Question: Thumb image does not move to the edge even when it's value is max or min.
Does anyone know how to make it move all the way to the edge of the slider?

'''
@interface ViewController ()
@property (weak, nonatomic) IBOutlet UISlider *slider;
@end
@implementation ViewController
- (void)viewDidAppear:(BOOL)animated
{
[super viewDidAppear:animated];
UIImage* sliderBarMinImage = [[UIImage imageNamed:@"slider_bar_3_min"] stretchableImageWithLeftCapWidth:8.0 topCapHeight:0.0];
UIImage* sliderBarImage = [[UIImage imageNamed:@"slider_bar_3_max"] stretchableImageWithLeftCapWidth:8.0 topCapHeight:0.0];
UIImage* sliderThumbImage= [[UIImage imageNamed:@"slider_thumb_3"] stretchableImageWithLeftCapWidth:8.0 topCapHeight:0.0];
[self.slider setMinimumTrackImage:sliderBarMinImage forState:UIControlStateNormal];
[self.slider setMaximumTrackImage:sliderBarImage forState:UIControlStateNormal];
[self.slider setThumbImage:sliderThumbImage forState:UIControlStateNormal];
}
@end
'''
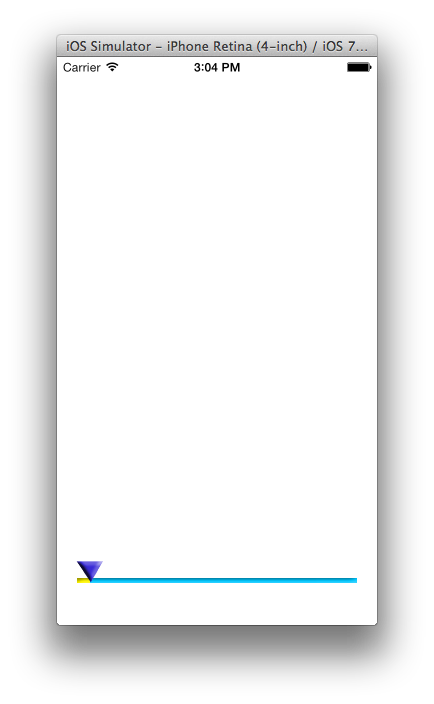
Answer: What you see is the 'UISlider' working as designed, apparently.
By default, at the extreme values, the thumb's edge is aligned with the edges of the track, rather than the thumb's center being positioned on the edge of the track. So this is a problem if you provide a thumb image whose left and right edges are not opaque, since then the track underneath becomes visible.
One partial fix is to override 'thumbRectForBounds(_:trackRect:value:)', so that the thumbs' centers range across the width of the slider. The code below shows this:
'''
class CenteredThumbSlider : UISlider {
override func thumbRectForBounds(bounds: CGRect, trackRect rect: CGRect, value: Float) -> CGRect
{
let unadjustedThumbrect = super.thumbRectForBounds(bounds, trackRect: rect, value: value)
let thumbOffsetToApplyOnEachSide:CGFloat = unadjustedThumbrect.size.width / 2.0
let minOffsetToAdd = -thumbOffsetToApplyOnEachSide
let maxOffsetToAdd = thumbOffsetToApplyOnEachSide
let offsetForValue = minOffsetToAdd + (maxOffsetToAdd - minOffsetToAdd) * CGFloat(value / (self.maximumValue - self.minimumValue))
var origin = unadjustedThumbrect.origin
origin.x += offsetForValue
return CGRect(origin: origin, size: unadjustedThumbrect.size)
}
}
'''
However, I would say this is only a fix since I do not believe this also modifies the position of the thumb's tap region, so this fix above has the unfortunate side-effect of making the thumbs even less easy to touch than they are by default, since the slider still listens for touches more toward the center of the slider.